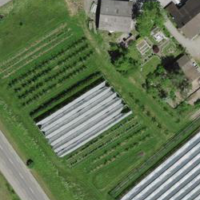
EUNIS habitat code: 25
Species observed at this site:
Ajuga reptans